Question: I'm using jQuery mobile 1.3 and have some trouble with the style of a popup dialog.
The dialog is shown below:

The html code is shown here after:
'''
<div data-role="popup" id="AddingDialog" data-overlay-theme="a" data-theme="c" style="max-width:500px;" class="ui-corner-all">
<div data-role="header" data-theme="a" class="ui-corner-top">
<h1>Modify Item</h1>
</div>
<div data-role="content" data-theme="d" class="ui-corner-bottom ui-content">
<h3 class="ui-title">Adding new item</h3>
<div data-role="fieldcontain" >
<input type="text" name="name" id="addItemInput" placeholder="label of new item" maxlength="100" value="" />
</div>
<a href="#" data-role="button" data-inline="true" data-rel="back" data-theme="c">Cancel</a>
<a href="#" data-role="button" data-inline="true" data-rel="back"
data-theme="b" data-transition="flow" id="doAddItem">Yes</a>
</div>
</div>
'''
I wished the dialog was wider, that the input field extends to the full width of the dialog, and that the buttons were align right.
Exploring with Firefox developper tools (Examiner) I see that somewhere 78% width is defined. But I don't know how to remove this limitation. I'm also not very excited by this blue shadow showing up when the input field is clicked and that remains there when it is deselected.
I'm not an expert with CSS programming with jQuery mobile.
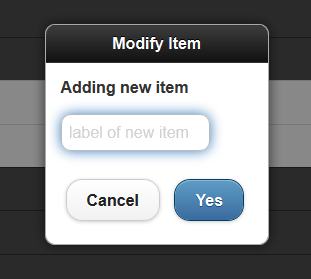
Answer: In order to remove the textbox shadow, you need to override JQM CSS 'ui-focus'.
Add the below style after JQM stylesheet to override it.
'''
.ui-input-text.ui-focus {
-moz-box-shadow: none !important;
-webkit-box-shadow: none !important;
box-shadow: none !important;
}
'''
Here's the final look of the <URL>.
Jquery mobile has a built-in grid system, which facilitate positioning and aligning page's contents. Here is the link to JQM documentation: <URL>